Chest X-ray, AP view. Patient: 40 years old, sex M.
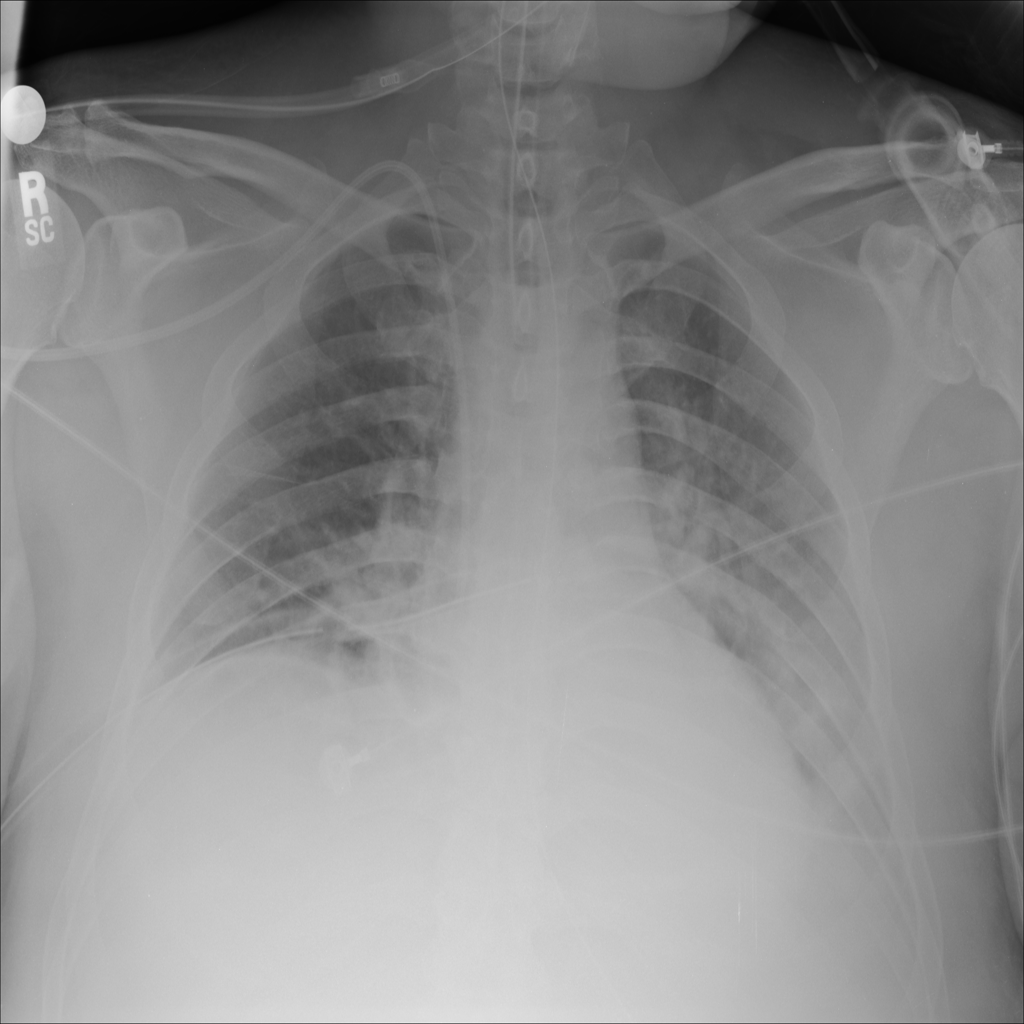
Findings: Consolidation